Question: I run the program from the debug mode, everything is fine, but when I run a second copy of this program via CreateProcess then debug does not work.
I can do Run -> Load process, but he runs the program. But I need something to do this the first instance of the program.
How do I run in debug mode, second or third window through CreateProcess?
Like this: F9 -> debuger open project1.exe -> project1.exe run CreateProcess('project1.exe',...) from debug too
How to run THIS of my code (not my hands):

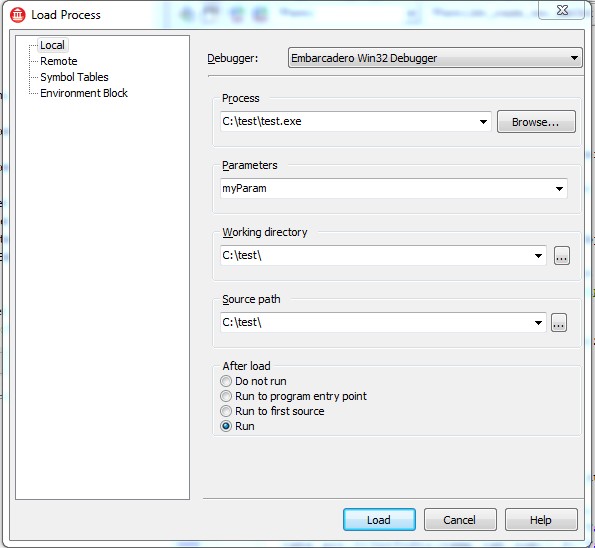
Answer: In Debugger Options, turn on "<URL>".